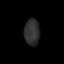
Tissue: skin
Cell type: Epithelial cells
Senescence score: 0.267
Nuclear area (px): 405
Mean DAPI intensity: 46.077